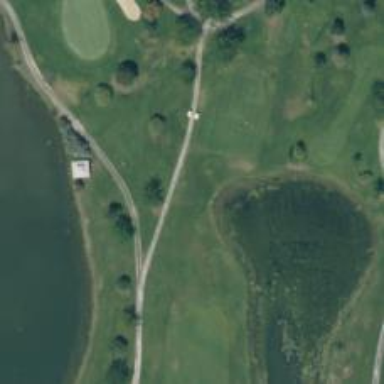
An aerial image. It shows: Golf hole.